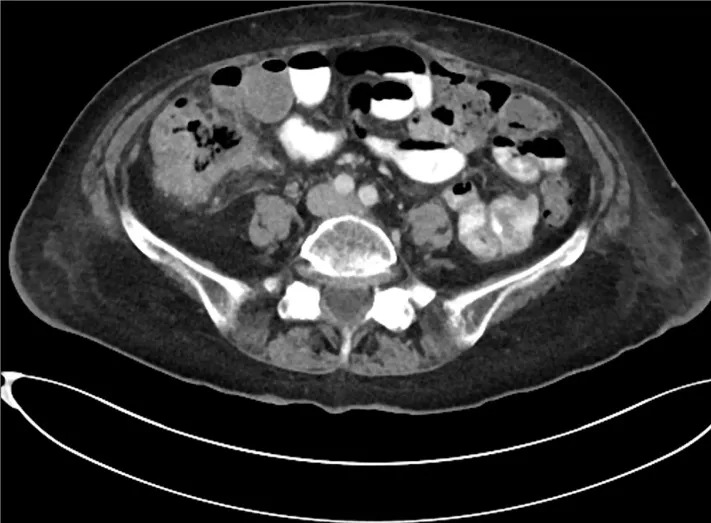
Admission CT scan demonstrating thick walled caecum with pericaecal inflammation.
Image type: radiology (ct)